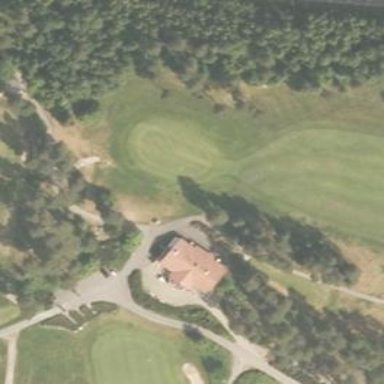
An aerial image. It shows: Service road designated as golf cart path.